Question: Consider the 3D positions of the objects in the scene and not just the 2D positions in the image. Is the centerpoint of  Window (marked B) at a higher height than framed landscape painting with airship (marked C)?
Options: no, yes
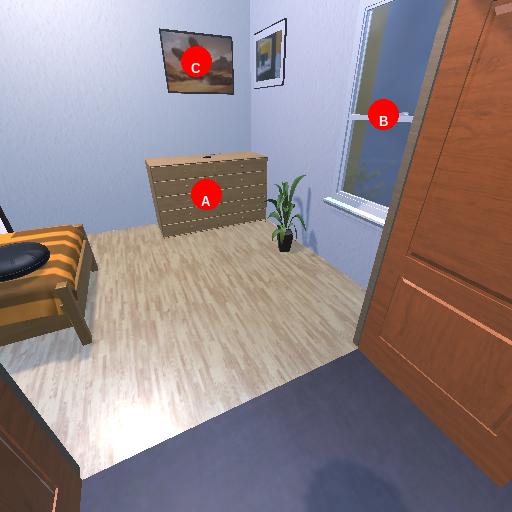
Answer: no